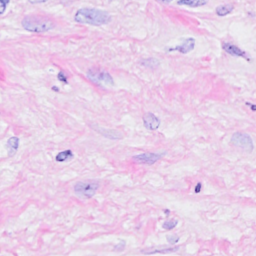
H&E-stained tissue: Breast